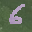
Label: 6